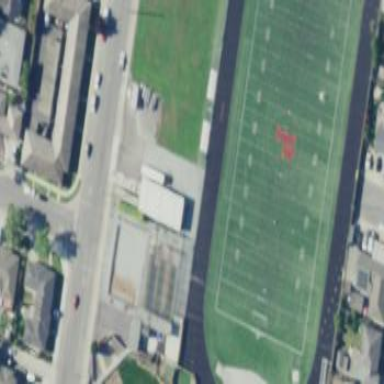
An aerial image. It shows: American football pitch with artificial turf.